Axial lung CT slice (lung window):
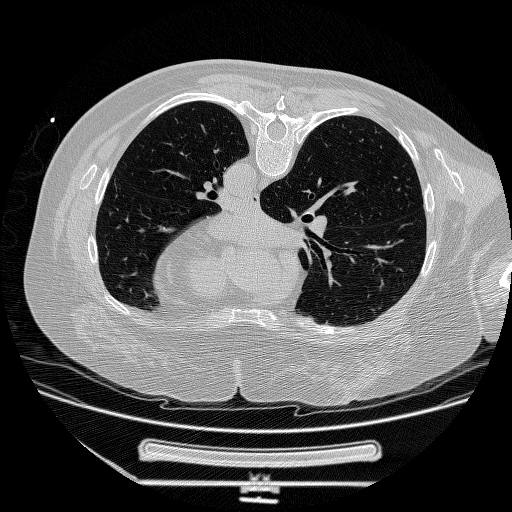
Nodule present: no